The plot shows how the frequency content of a bearing vibration signal evolves over time (STFT spectrogram). Based on the visible evidence, which condition applies: normal, inner_race, outer_race, ball?
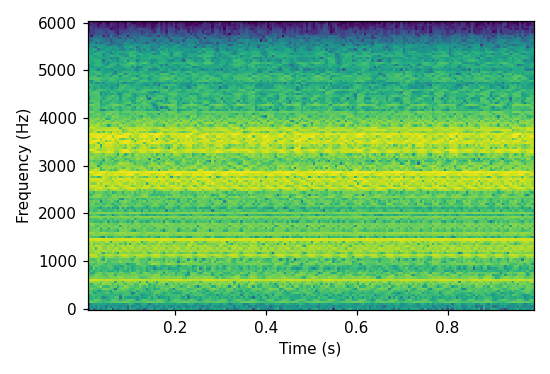
Answer: inner_race